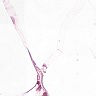
Metastatic tissue present: no